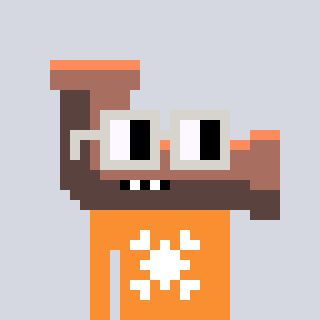
a pixel art character with square light gray glasses, a pipe-shaped head and a orange-colored body on a cool background